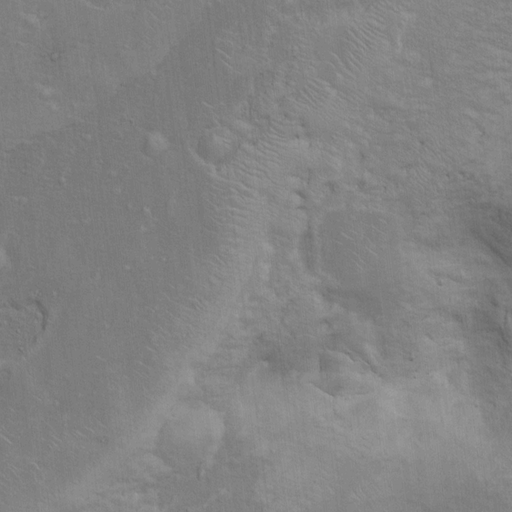
Classes present: Background, Cone